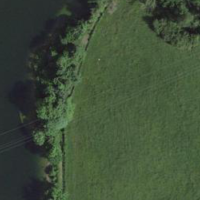
EUNIS habitat code: 24
Species observed at this site:
Euonymus europaeus